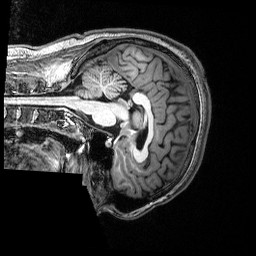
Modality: T1w
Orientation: sagittal
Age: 26
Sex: male
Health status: healthy
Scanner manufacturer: siemens
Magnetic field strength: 3 T
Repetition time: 2.53 s
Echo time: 0.00339 s